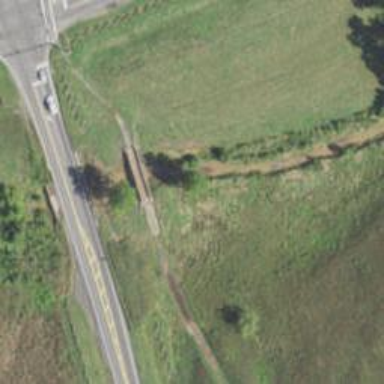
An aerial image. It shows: Path on bridge.